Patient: sex M, age 68
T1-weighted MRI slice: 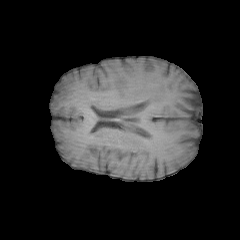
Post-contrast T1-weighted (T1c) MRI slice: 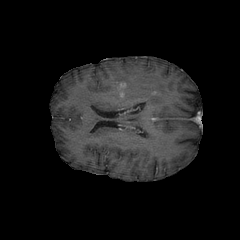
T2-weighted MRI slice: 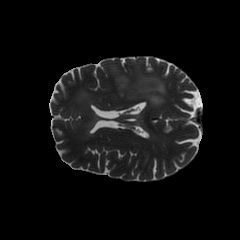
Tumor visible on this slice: yes
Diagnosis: Glioblastoma, IDH-wildtype
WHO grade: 4